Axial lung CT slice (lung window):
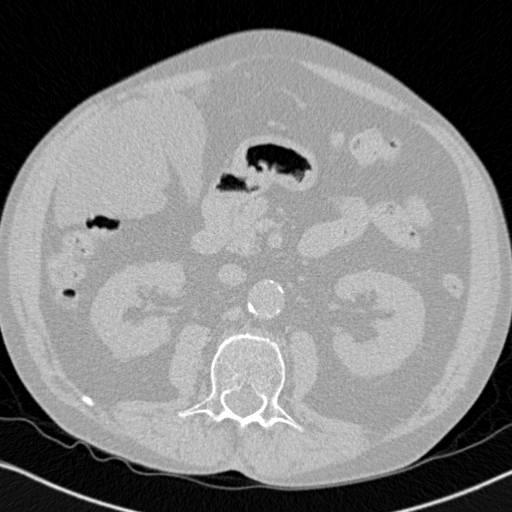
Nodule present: no